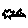
Label: star